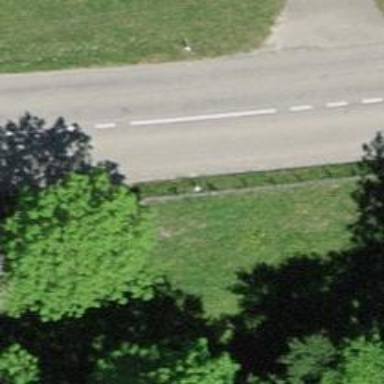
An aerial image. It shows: Secondary road.